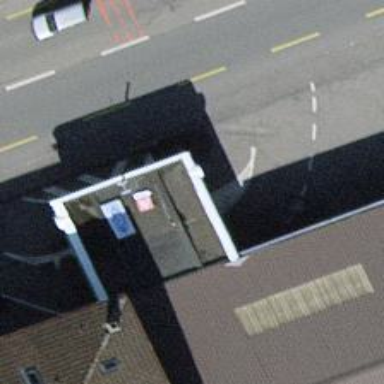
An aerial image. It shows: Fuel station.